Field crop: tomato
Growth stage: 1
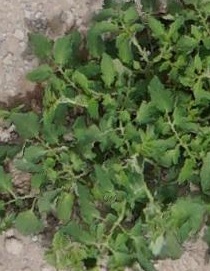
Species: tomato